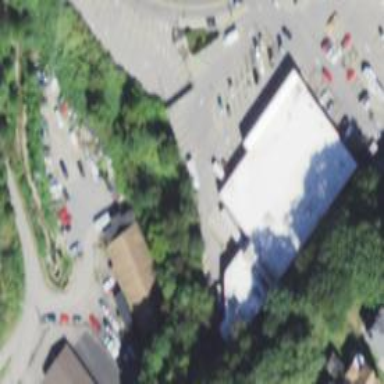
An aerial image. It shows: Retail building housing supermarket.